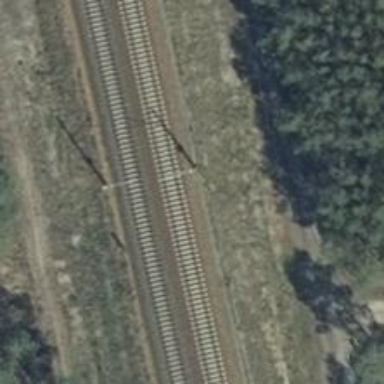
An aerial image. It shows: Railway milestone with catenary mast.